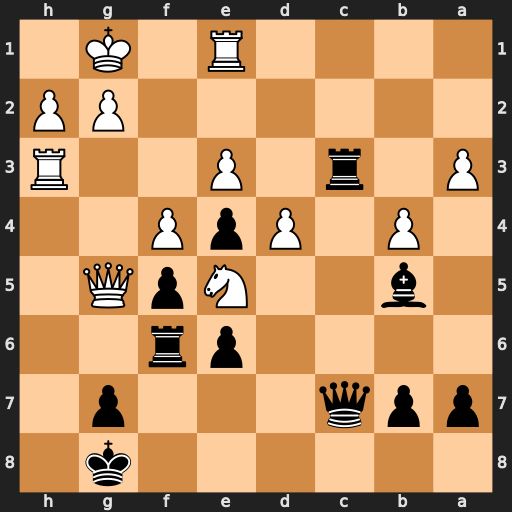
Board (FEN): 6k1/ppq3p1/4pr2/1b2NpQ1/1P1PpP2/P1r1P2R/6PP/4R1K1
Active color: b
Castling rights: -
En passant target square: -
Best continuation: Rc1 Qh4 Rh6 Qd8+ Qxd8